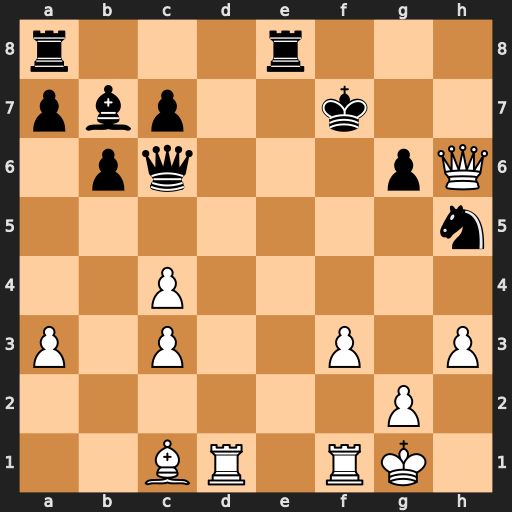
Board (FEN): r3r3/pbp2k2/1pq3pQ/7n/2P5/P1P2P1P/6P1/2BR1RK1
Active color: w
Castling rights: -
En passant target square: -
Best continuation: Qh7+ Ng7 Bh6 Rg8 Rd4